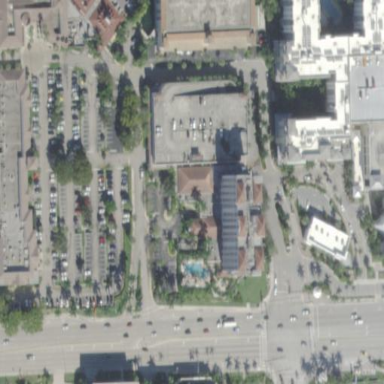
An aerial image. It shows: Hotel building.